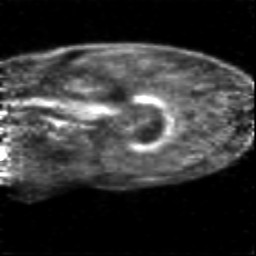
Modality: PET
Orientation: sagittal
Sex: female
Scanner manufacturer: siemens